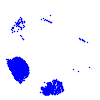
Particle: proton